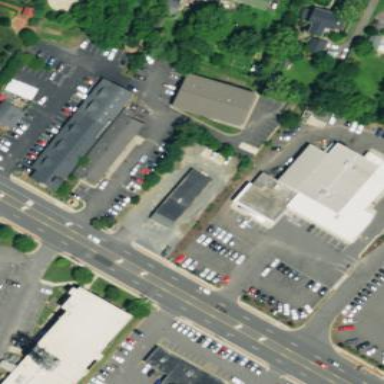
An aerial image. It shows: Building that houses car shop.